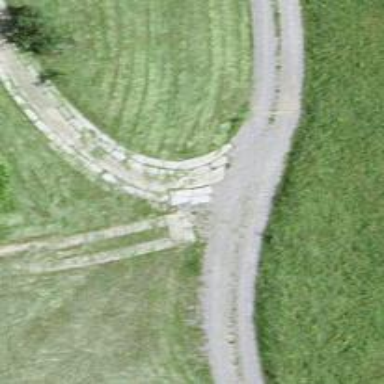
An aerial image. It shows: Concrete track with grade3 tracktype.